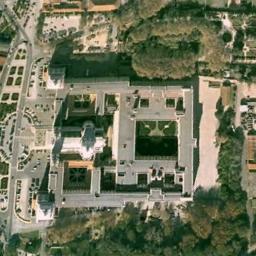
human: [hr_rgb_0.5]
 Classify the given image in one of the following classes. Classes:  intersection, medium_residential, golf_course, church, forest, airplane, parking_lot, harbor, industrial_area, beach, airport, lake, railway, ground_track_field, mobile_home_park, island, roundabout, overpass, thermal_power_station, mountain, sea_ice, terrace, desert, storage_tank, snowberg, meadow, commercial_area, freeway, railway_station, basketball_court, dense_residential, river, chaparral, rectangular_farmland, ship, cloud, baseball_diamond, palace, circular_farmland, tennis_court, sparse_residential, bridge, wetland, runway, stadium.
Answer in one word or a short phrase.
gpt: palace